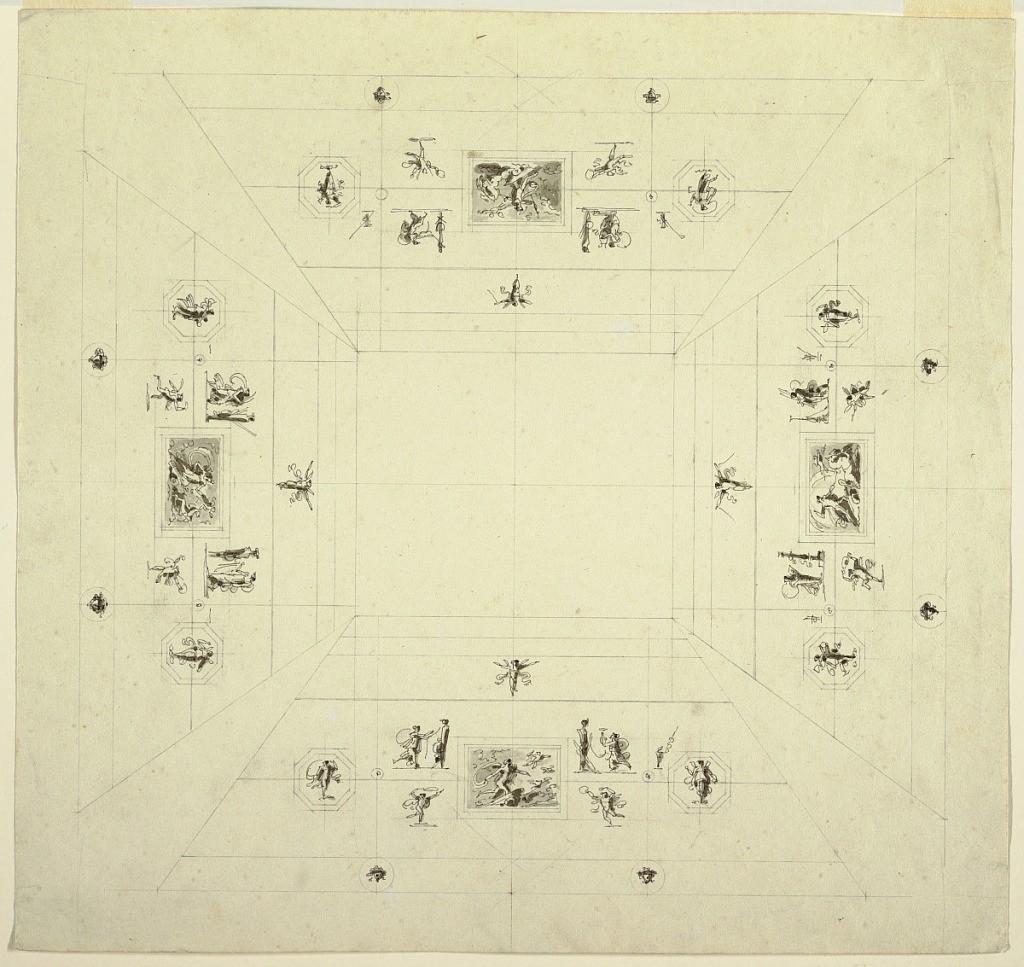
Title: Ceiling of a Small Cabinet, Palazzo Quirinale, Rome
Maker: Felice Giani, Italian, 1758–1823
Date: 1812
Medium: Pen and dark gray ink, brush and gray wash over black chalk ruled lines on light greenish-beige wove paper
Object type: Drawing
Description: Four sides of vaulted ceiling indicated by four trapezoidal shapes. In center of each is small rectangular composition with god in chariot: on long sides, Venus in dove-drawn chariot and Poseidon in horse-drawn chariot; on short sides, Diana in stag-drawn chariot and Apollo in horse-drawn chariot. Surrounding these compositions, pairs of decorative motifs: female figures with herms, winged genii, dancing genii, and octagons with dancing female figures, and masks in circles.